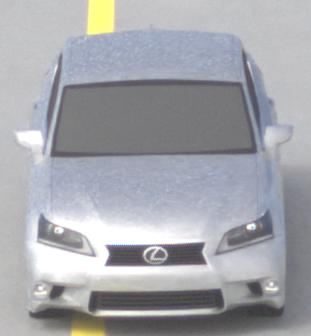
Make: Lexus
Model: GS 250
Detailed model: GS (L10)
Model produced from: 2012/06
Model produced until: 2013/12
Doors: 4
Color: white
Road condition: dry road
Daytime: midday
Contrast: medium contrast